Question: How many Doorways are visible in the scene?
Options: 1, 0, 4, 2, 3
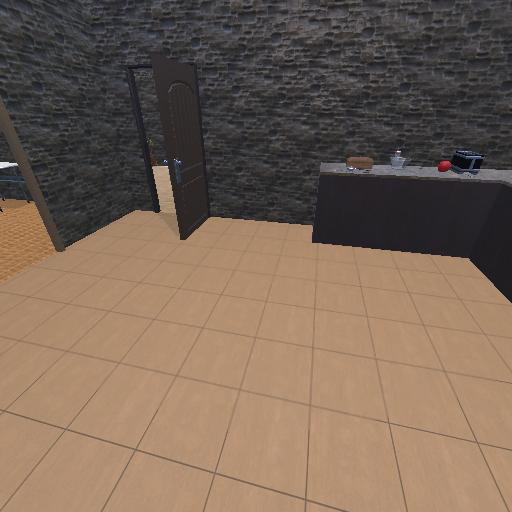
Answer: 1